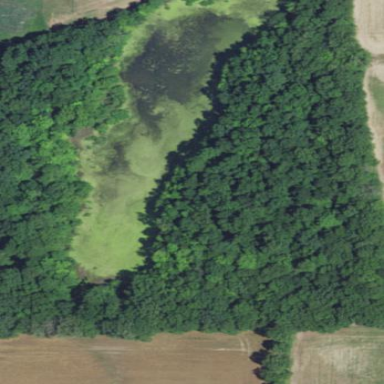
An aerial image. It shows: Pond surrounded by natural water.